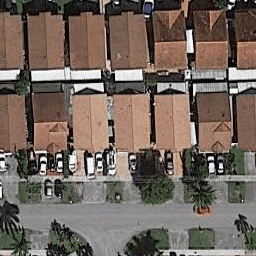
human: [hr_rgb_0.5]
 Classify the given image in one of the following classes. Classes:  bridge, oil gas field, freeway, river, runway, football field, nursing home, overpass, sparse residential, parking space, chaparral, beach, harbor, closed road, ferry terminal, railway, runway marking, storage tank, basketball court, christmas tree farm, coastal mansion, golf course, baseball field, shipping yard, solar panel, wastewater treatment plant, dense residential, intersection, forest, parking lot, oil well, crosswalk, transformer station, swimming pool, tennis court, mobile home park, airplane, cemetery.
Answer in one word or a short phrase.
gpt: dense residential